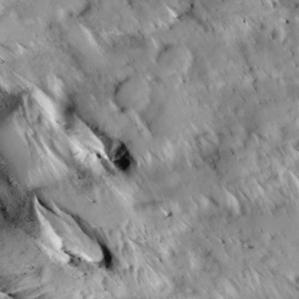
Label: non_frost